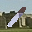
Label: 1